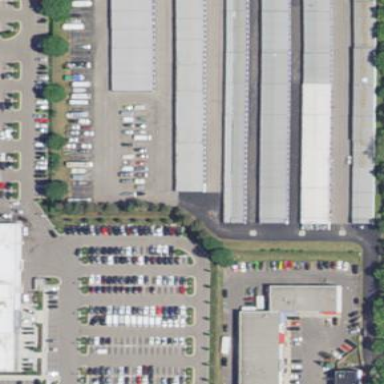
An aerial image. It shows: Storage rental shop.